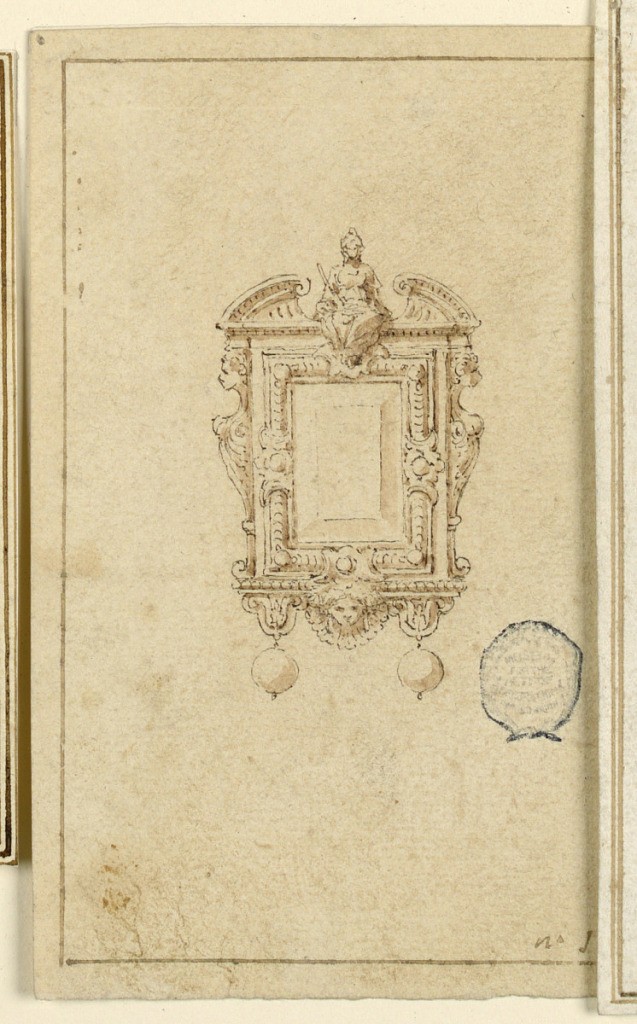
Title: Design for Oblong Brooch
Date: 16th century
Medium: Pen and ink, brush and wash on paper
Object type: Drawing
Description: Woman wearing a helmet seated within a broken pediment, flanked by volutes. Below, a rectangular frame. On either side, a fantastic figure. Below, a mask and two hanging pearls.